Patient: sex M, age 24
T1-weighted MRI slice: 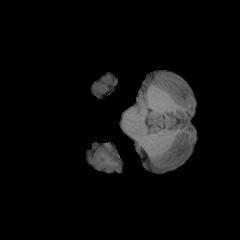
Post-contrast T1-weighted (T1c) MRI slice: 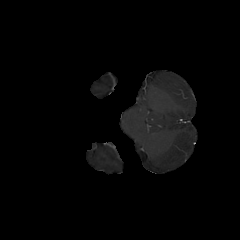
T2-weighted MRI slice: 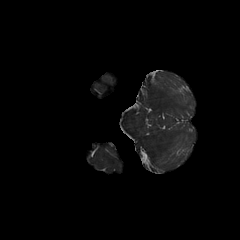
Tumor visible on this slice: no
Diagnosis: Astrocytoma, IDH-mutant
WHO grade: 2